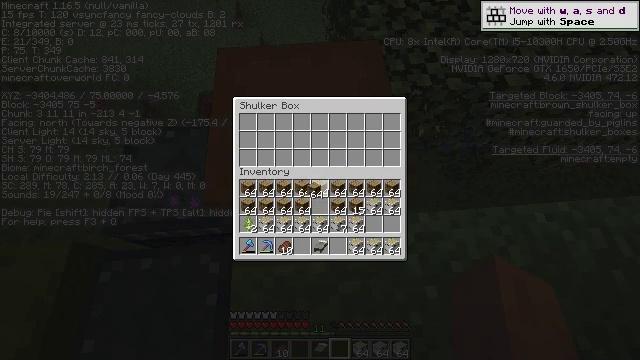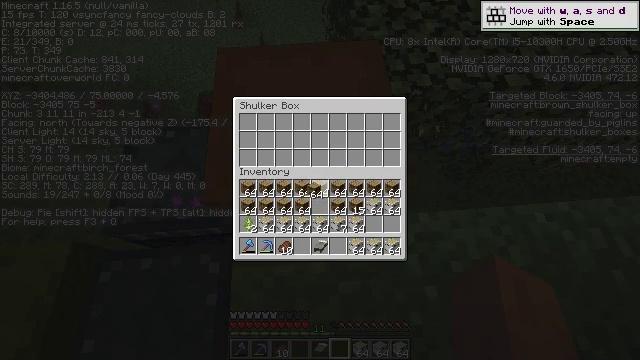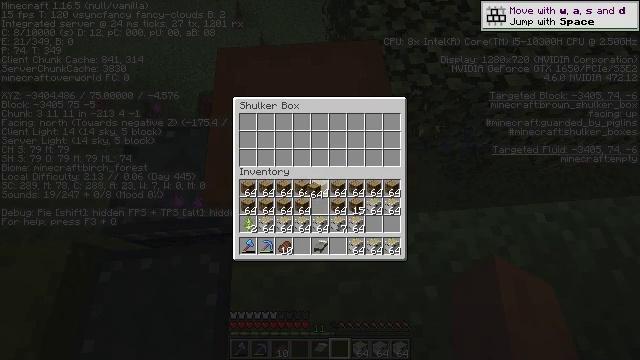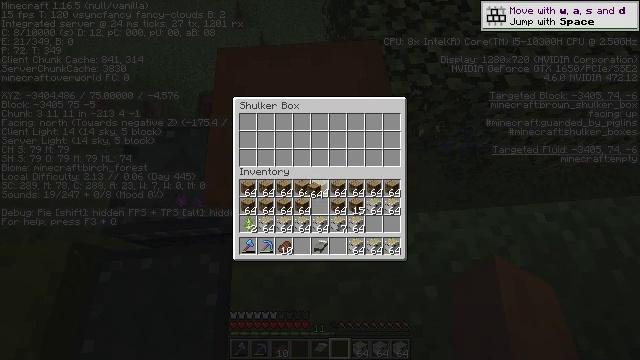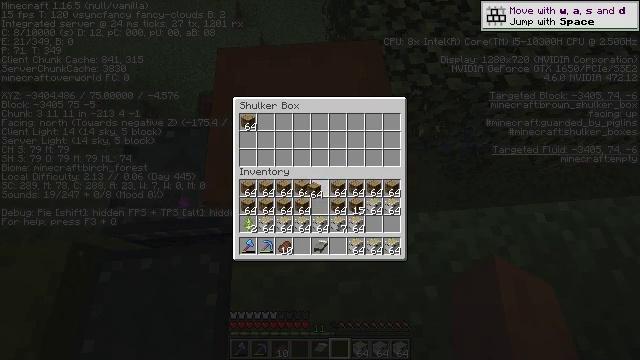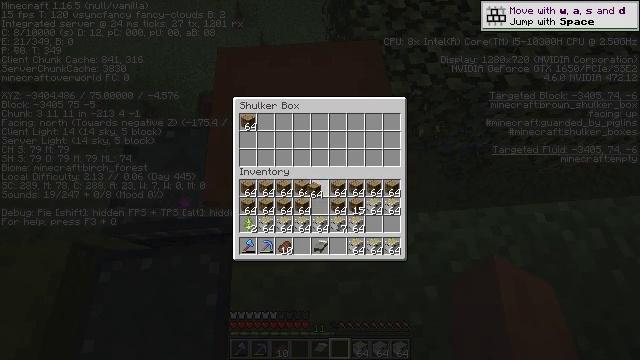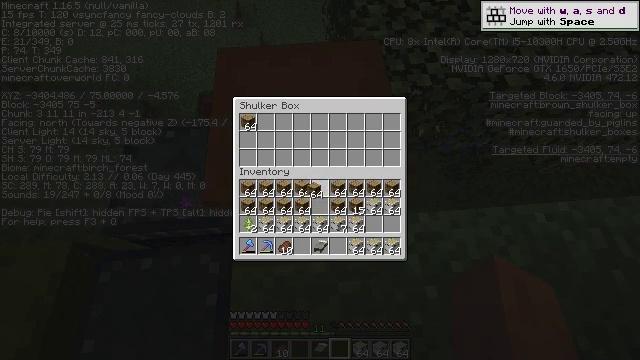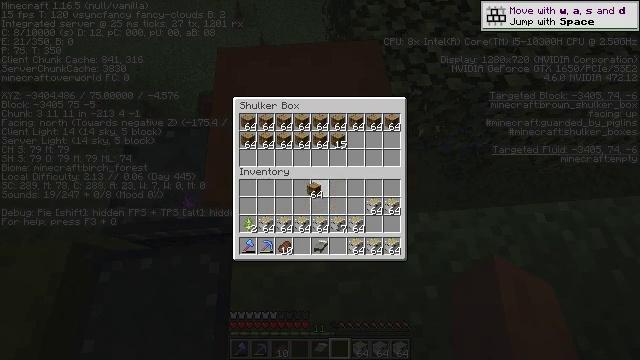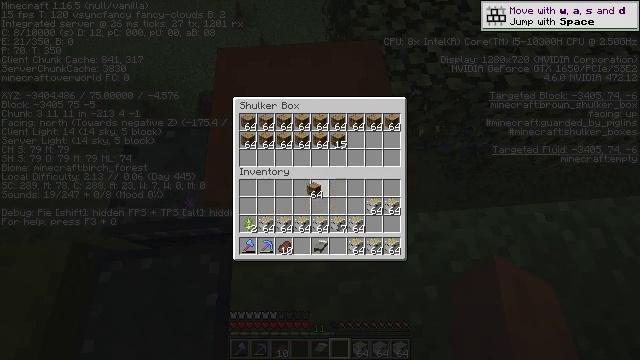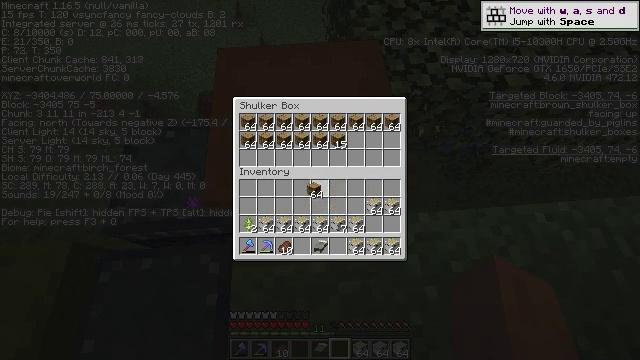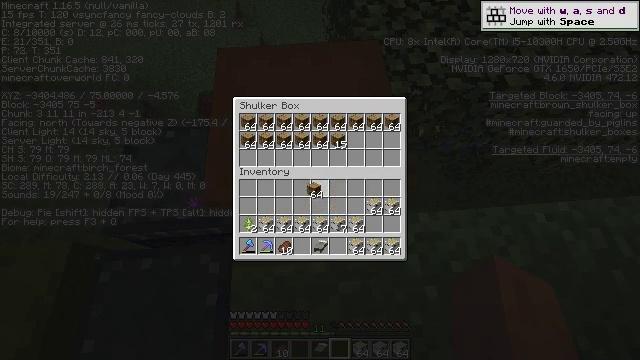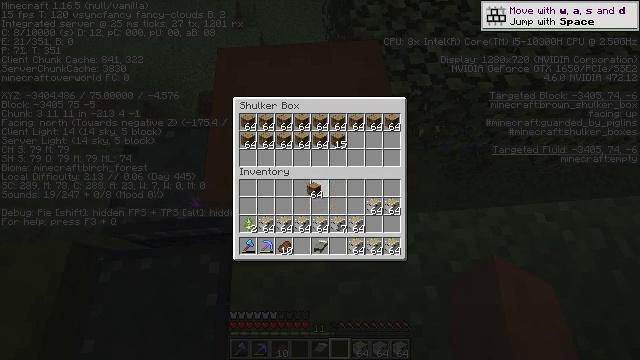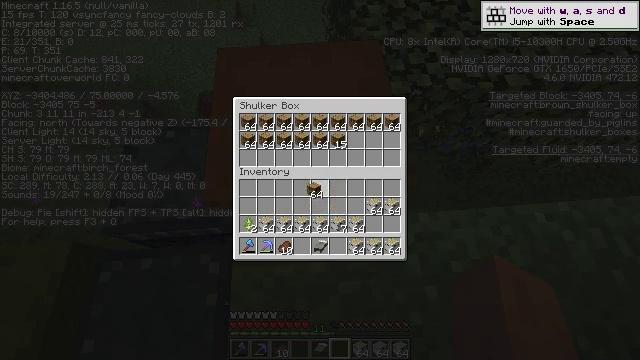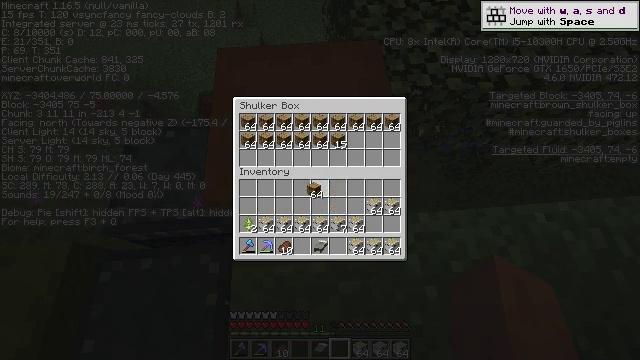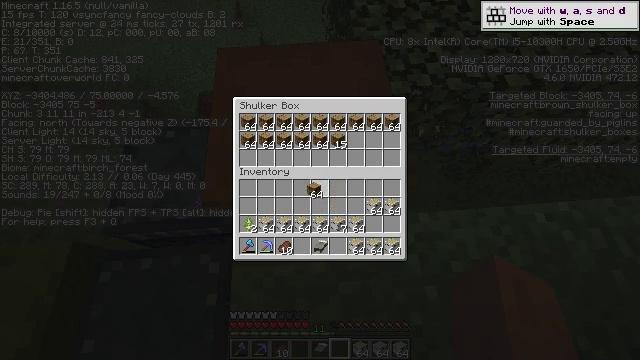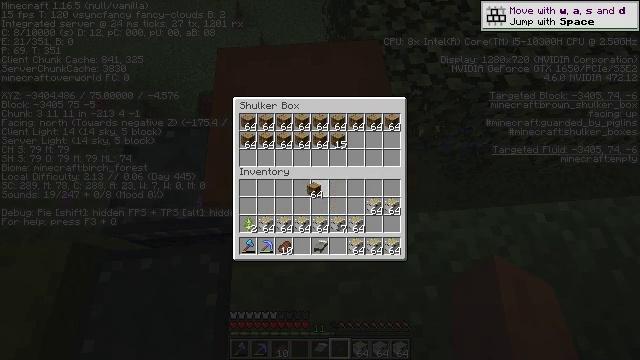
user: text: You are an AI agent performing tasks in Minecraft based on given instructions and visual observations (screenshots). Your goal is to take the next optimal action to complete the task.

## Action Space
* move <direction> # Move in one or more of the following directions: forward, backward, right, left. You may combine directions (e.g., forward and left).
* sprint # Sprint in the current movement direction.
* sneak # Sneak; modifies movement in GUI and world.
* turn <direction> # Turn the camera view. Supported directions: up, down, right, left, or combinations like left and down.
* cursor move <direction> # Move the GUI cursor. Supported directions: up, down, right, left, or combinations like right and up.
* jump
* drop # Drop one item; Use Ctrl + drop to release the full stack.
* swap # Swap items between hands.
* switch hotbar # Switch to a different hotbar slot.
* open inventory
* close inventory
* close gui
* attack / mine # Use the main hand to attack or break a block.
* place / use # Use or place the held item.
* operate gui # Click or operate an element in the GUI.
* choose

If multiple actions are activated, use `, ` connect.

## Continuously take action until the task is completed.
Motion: motion action
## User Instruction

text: Gather items from the brown shulker box by mining it.
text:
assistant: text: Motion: sneak
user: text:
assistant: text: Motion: sneak, operate gui
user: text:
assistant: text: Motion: sneak, operate gui
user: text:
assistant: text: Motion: sneak
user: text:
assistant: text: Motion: sneak, operate gui
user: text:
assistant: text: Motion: sneak, operate gui
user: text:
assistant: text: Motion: sneak
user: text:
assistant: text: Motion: sneak
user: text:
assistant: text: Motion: sneak
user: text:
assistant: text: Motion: sneak
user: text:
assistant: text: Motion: sneak
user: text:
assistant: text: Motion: sneak
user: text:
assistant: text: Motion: no_op
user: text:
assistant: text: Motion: operate gui
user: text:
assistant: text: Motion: operate gui
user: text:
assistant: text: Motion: no_op
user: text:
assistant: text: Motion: no_op
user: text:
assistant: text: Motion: sneak
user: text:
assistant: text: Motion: sneak
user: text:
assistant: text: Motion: sneak, operate gui
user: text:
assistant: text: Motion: sneak, operate gui
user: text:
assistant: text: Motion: sneak, operate gui
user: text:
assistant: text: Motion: sneak
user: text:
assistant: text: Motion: sneak
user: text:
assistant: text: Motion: no_op
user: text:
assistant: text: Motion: no_op
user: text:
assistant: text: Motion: cursor move down
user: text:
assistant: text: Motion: no_op
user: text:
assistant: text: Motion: no_op
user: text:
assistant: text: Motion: no_op